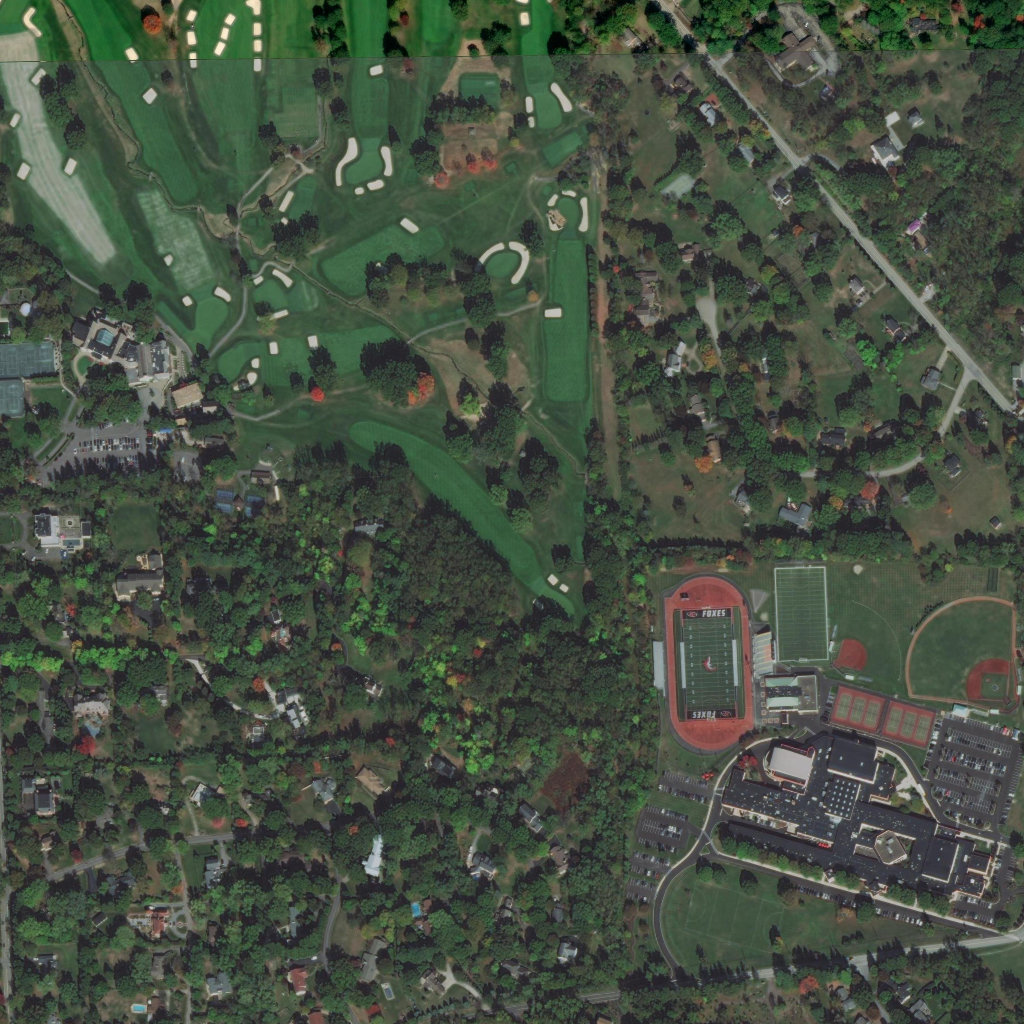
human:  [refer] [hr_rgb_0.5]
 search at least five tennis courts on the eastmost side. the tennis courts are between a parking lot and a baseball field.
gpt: <box>[[80, 66, 91, 73, 0]]</box>